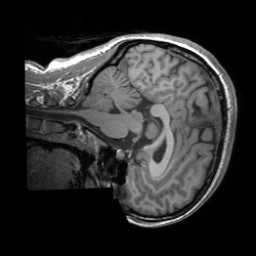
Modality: T1w
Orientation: sagittal
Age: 26
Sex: female
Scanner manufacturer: siemens
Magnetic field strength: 3 T
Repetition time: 1.9 s
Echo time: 0.00252 s